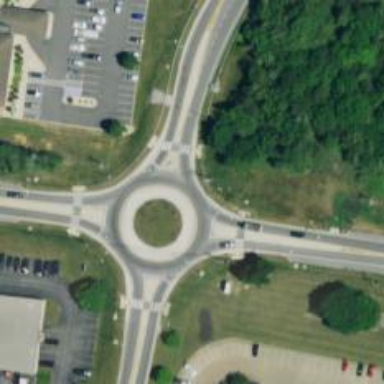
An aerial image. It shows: Asphalt road that is secondary route leading to roundabout.